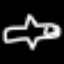
Label: airplane